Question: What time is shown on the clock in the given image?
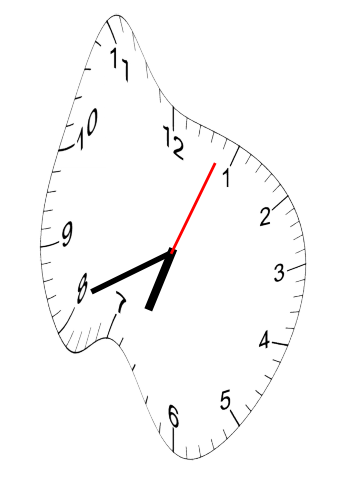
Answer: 06:41:04